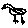
Label: bird